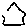
Label: hexagon